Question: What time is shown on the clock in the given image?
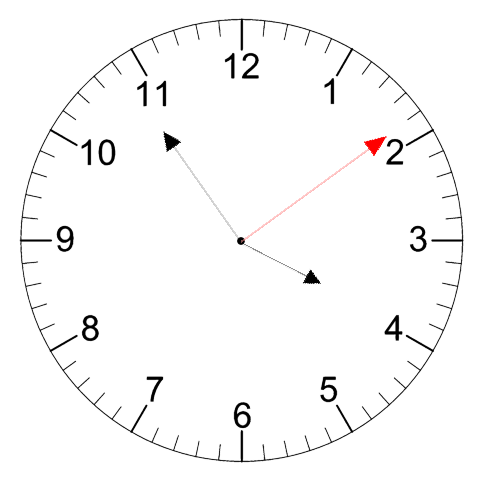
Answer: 03:54:09